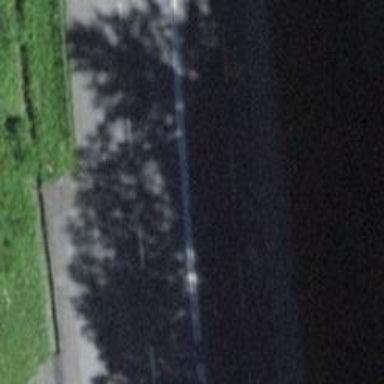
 featuring separate sidewalk and cycleway."